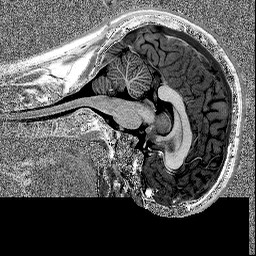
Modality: MP2RAGE
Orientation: sagittal
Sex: male